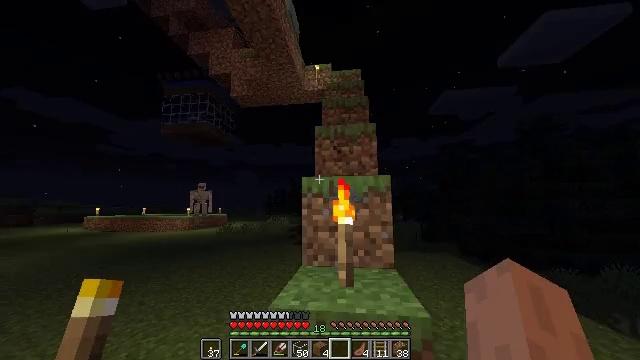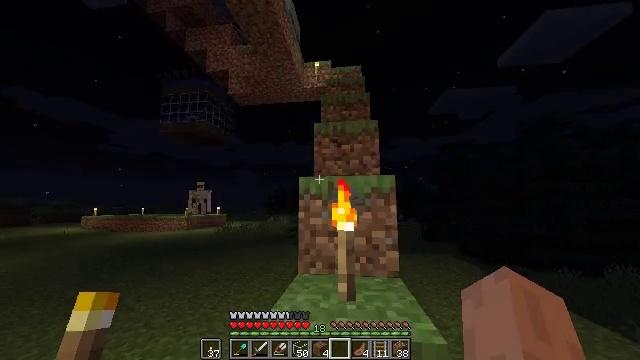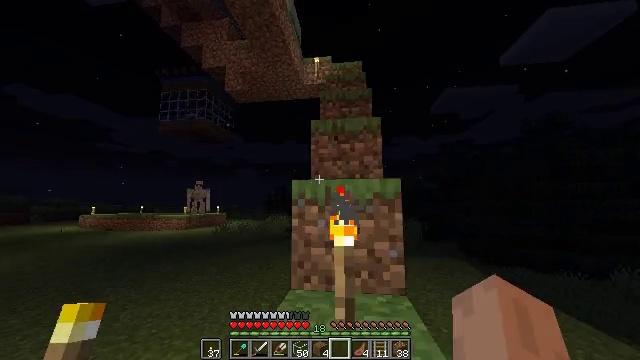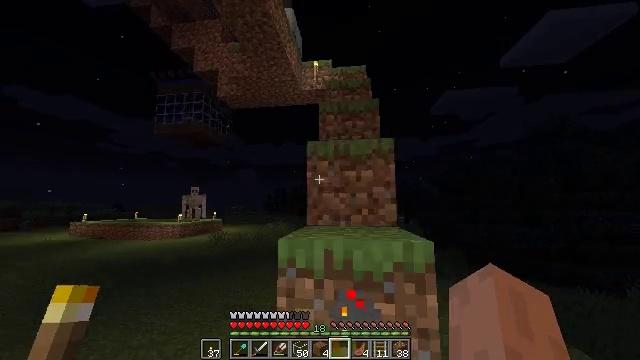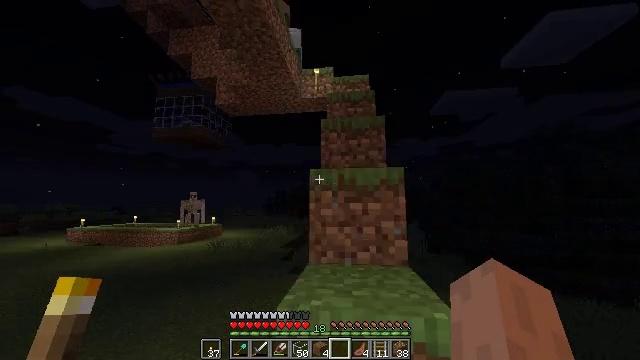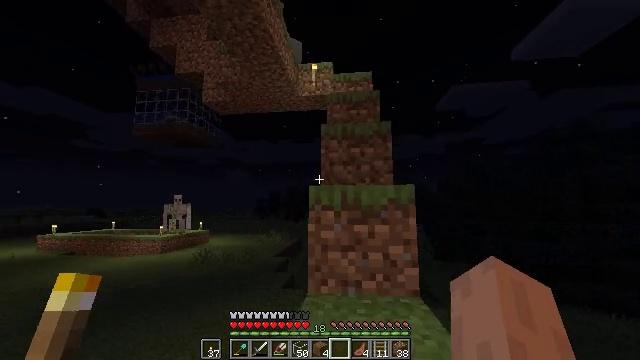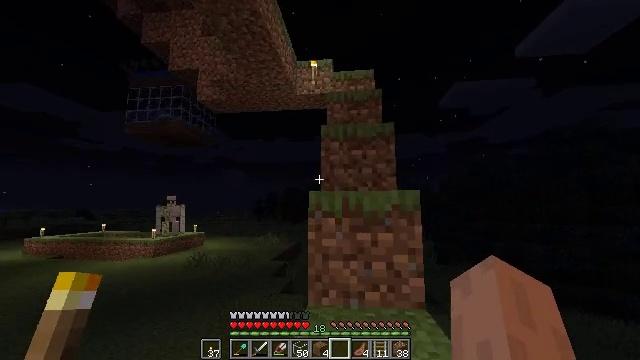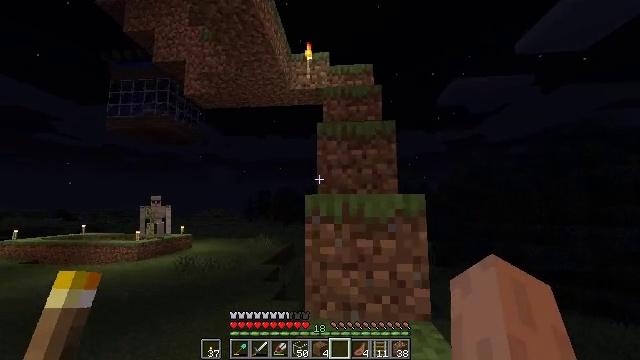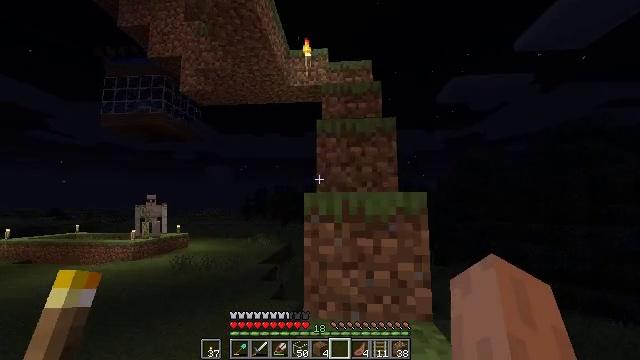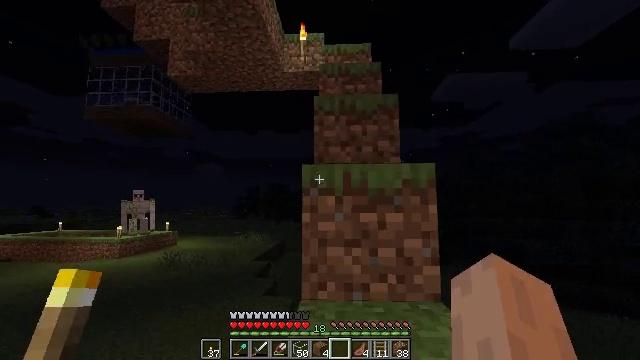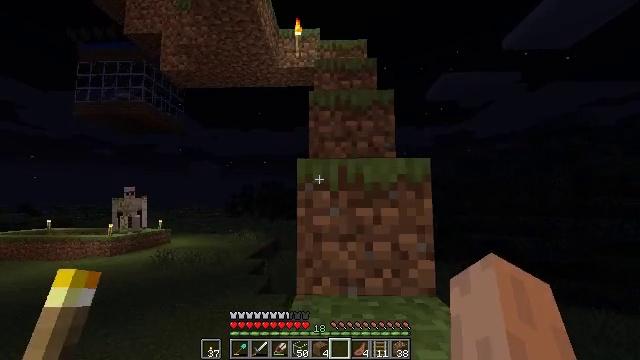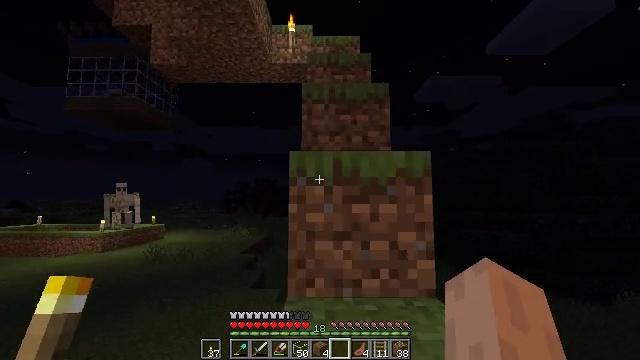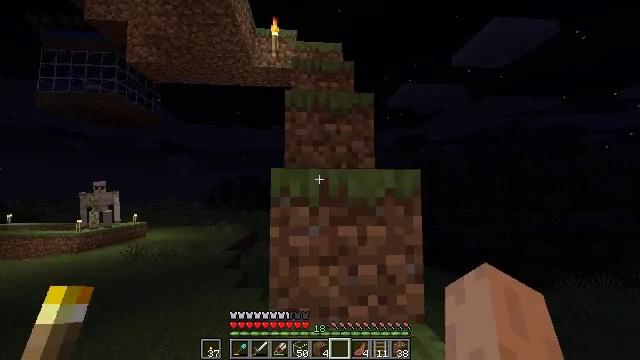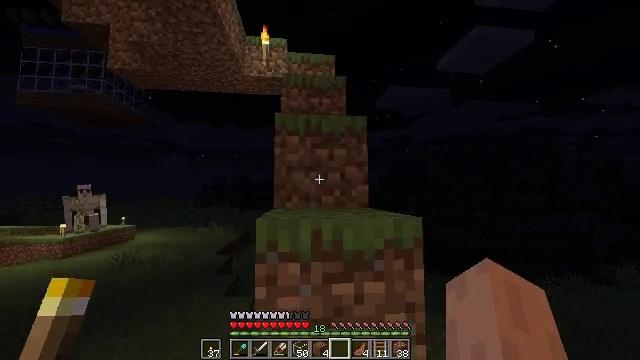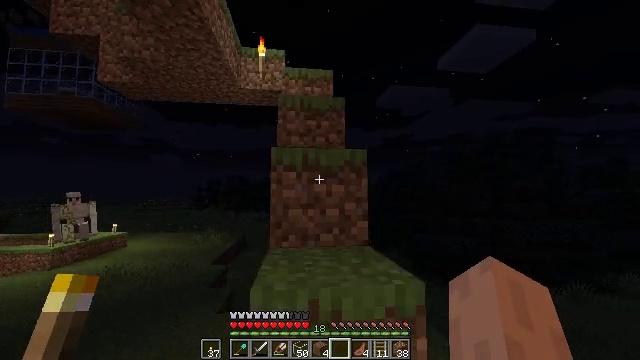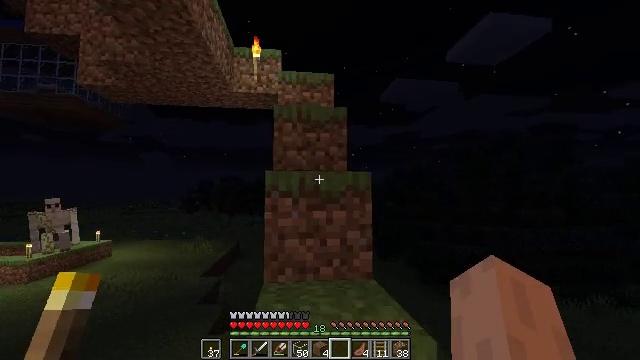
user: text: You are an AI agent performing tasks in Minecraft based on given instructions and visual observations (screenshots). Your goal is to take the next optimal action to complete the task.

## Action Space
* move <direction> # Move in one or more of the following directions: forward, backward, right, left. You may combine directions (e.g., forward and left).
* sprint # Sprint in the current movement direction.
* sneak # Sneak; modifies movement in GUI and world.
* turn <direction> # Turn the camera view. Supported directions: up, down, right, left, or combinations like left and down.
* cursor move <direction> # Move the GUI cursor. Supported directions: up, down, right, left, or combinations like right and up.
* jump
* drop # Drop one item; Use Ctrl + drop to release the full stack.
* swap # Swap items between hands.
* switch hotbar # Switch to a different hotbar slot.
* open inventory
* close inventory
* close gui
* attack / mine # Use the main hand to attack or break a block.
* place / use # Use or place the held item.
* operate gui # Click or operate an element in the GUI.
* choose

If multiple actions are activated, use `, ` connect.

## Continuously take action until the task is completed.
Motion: motion action
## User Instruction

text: Remove the glass to use the space.
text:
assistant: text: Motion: move forward
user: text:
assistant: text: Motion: move forward, jump
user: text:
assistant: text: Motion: move forward, jump
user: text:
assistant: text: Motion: move forward, jump
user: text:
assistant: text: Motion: move forward, jump
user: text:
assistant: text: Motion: move forward, jump
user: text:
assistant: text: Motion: move forward, turn right, jump
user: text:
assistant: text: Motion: move forward, jump
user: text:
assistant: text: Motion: move forward, turn right, jump
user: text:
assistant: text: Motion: move forward, sprint, turn right, jump
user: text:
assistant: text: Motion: move forward, sprint, turn right, jump
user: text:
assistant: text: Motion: move forward, sprint, turn right, jump
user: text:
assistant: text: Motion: move forward, turn right, jump
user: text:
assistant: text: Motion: move forward, jump
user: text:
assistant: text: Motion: move forward, jump
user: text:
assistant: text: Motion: move forward, jump
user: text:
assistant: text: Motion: move forward, jump
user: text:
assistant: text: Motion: move forward, jump
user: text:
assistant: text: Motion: move forward, jump
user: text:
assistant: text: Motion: move forward, jump
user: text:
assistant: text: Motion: move forward, jump
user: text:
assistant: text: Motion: move forward, jump
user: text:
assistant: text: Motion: move forward, jump
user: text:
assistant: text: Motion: move forward, jump
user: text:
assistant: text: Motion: move forward, jump
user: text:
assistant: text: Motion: move forward, jump
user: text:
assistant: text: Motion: move forward, jump
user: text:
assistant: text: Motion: move forward, turn left, jump
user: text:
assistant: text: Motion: move forward, jump
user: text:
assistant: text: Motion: move forward, turn left, jump